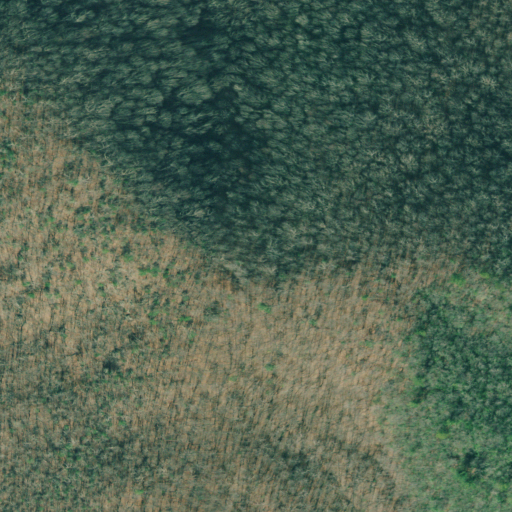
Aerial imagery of mountain in Georgia named Brookshire Top containing deciduous forest, mixed forest, and evergreen forest